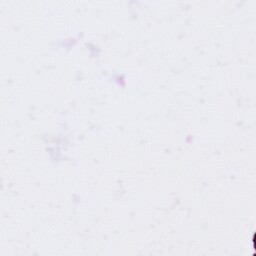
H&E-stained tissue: Lung